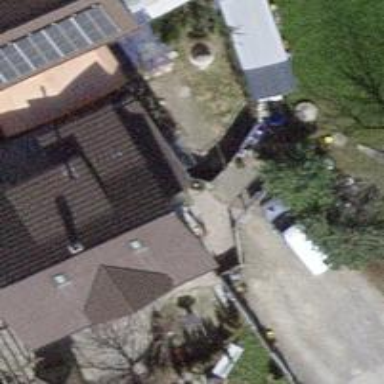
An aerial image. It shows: Simple and straightforward house.